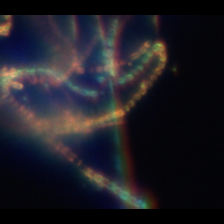
Taxon: Diatom_aggregate
Group: Diatoms